Question: first of all please forgive me for asking very broad question, I am designing an android app which requires atleast 600 rows and about 50 columns in a single table, i have created code for it and initialized my db with data required.
Now i am faced with a simple problem and no where to go or look for basically i
i have situation matches to attached table, wherein separate list activities are called for each column, for example first list activity should have product name only while clicking in first activity user shifts to new list activity having year after clicking year user goes to version and so on. it is to be noted that filtering is required at each stage to remove unrelated entry.
can any one guide me how to achieve this goal.
thanks and regards
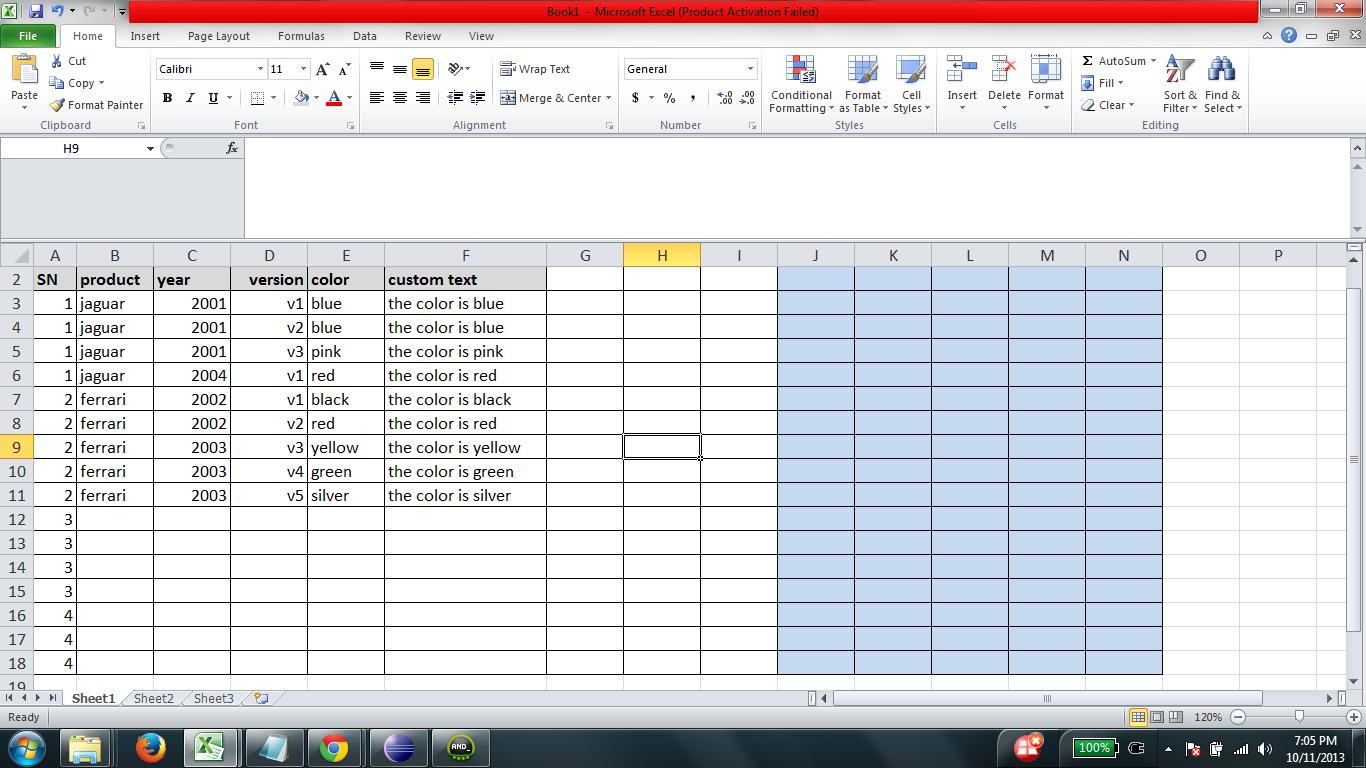
Answer: This is quite a exquisite behaviour to implement... But hey, if you do wanna do this, here is a possible approach:
Your ListView will need a custom adapter implemented using BaseAdapter. This CustomBaseAdapter will be backed up by a list of lists of objects, a "stack of selections" and a integer state holder.
The list of lists of objects will form a matrix just like your image containing "SN, product, year, version, color, custom text" respective lists, that will be used together with the state holder that allows you to know in what of those lists the mode is currently in and what mode next to go.
Your "stack of selections" will help you do the filtering needed by the user, based on what stack level you are currently in, that will also be controlled by the state holder.
Everytime the user clicks one row, your ListView will fire the onItemClick that calls your adapter to add the user selection to the "stack of selections", and change its state to update the data based on the state holder next possibility. Remember your state holder cannot be bigger then your matrices number of columns, since it holds the column currently being showed.
The "change its state" part of the above is simply changing the currently state holder and calling notifyDataSetChanged, assuming you will implement a getView method on your adapter that takes note of the currently state of the state holder and the current selections of the "stack of selections" to filter the content of the list it will show accordingly.
The ListView will refresh itself and your getView method from your adapter will get the views based on your current state.
Sorry for the big response, i can try to explain better if needed.